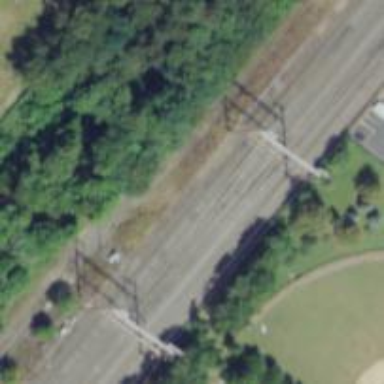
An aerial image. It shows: Railway track with contact line for electrification.